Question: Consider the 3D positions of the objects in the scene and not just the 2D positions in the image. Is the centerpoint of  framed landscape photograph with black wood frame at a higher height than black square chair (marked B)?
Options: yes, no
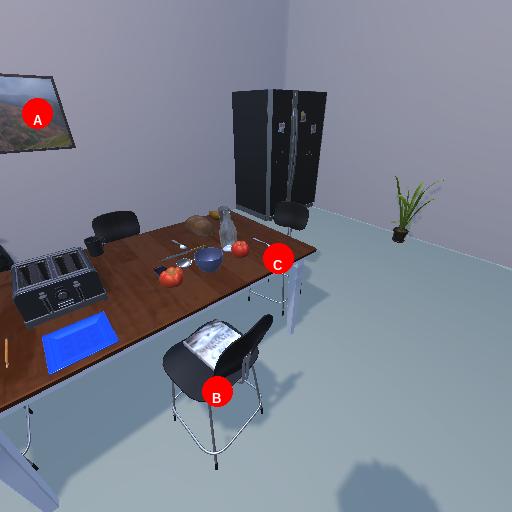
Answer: yes